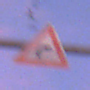
Verkehrszeichen: KurveRechts
Umgebung: Outdoor, Nature
Tageszeit: Dawn
Wetter: PartlyCloudy
Licht: Natural
Jahreszeit: NotSpecified
Kontrast: MediumContrast